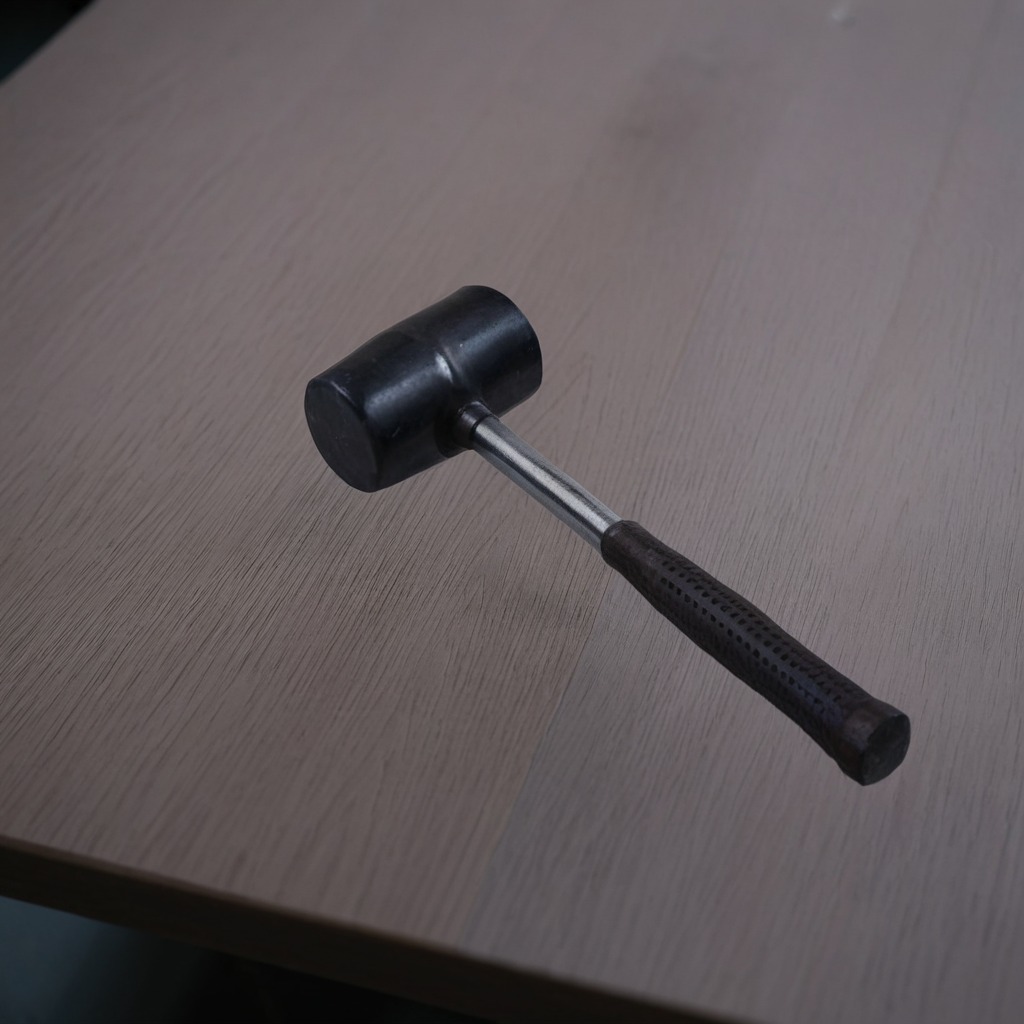
A hammer lies on a table with faint burn marks in a small garage at twilight.